Question: Let I have tables as
What I want to do is to select data like
'''
OUTPUT{ID,FirstName,LastName,SkillONE,SkillOneExp,SkillTwo,SkillTwoExp,SkillThree,SkillThreeExp}
'''
here SkillOne will show most experienced skill (like java, C++), SkillOneExp is the year of exp of that skill and so on. Will show only 3 like this. For each employee there will be only one row.
I tried as
'''
select
e.ID
,e.FirstName
,e.LastName
,es.experience
,CAST
(
CASE
WHEN tf.rownumber = 1
THEN tf.skill_description
END
AS varchar(50)
)as SKILLONE
,CAST
(
CASE
WHEN tf.rownumber = 1
THEN tf.experience
END
AS varchar(50)
)as SKILLONE_EXP
,CAST
(
CASE
WHEN tf.rownumber = 2
THEN tf.skill_description
END
AS varchar(50)
)as SKILTWO
,CAST
(
CASE
WHEN tf.rownumber = 2
THEN tf.experience
END
AS varchar(50)
)as SKILLTWO_EXP
from
Employee e
JOIN
EmployeeSkill es
on es.ID=e.ID
JOIN
skills s
on s.skill_ID=es.skill_ID
JOIN
(
select * from
(
(select
ROW_NUMBER() OVER (ORDER BY es2.experience ASC) AS rownumber,
es2.ID
,es2.skill_ID
,es2.experience
,s2.skill_description
from
EmployeeSkill es2
JOIN
skills s2
on
s2.skill_ID=es2.skill_ID
)
) as tf2
)as tf
on tf.id= e.id
'''
By using this I am not getting proper result. I am using MS SQL 2012.
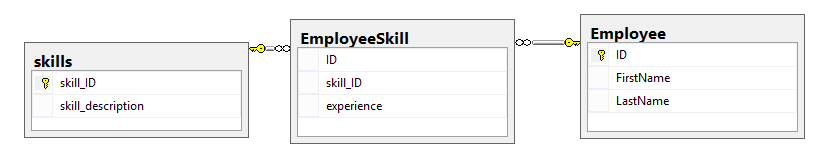
Answer: by editing the query by @anon I solved my problem. thanks a lot to him.
'''
SELECT
emp.ID,
emp.FirstName,
emp.LastName,
MIN(CASE i WHEN 1 THEN ski.skill_description END) AS SkillOne ,
MIN(CASE i WHEN 1 THEN ski.experience END) AS SkillOneExp ,
MIN(CASE i WHEN 2 THEN ski.skill_description END) AS SkillTwo ,
MIN(CASE i WHEN 2 THEN ski.experience END) AS SkillTwoExp ,
MIN(CASE i WHEN 3 THEN ski.skill_description END) AS SkillThree ,
MIN(CASE i WHEN 3 THEN ski.experience END) AS SkillThreeExp
FROM
Employee AS emp
CROSS APPLY (
SELECT TOP 3
ROW_NUMBER() OVER(ORDER BY experience DESC) i,
CAST(skill_description AS varchar(50) ) AS skill_description,
CAST(experience AS varchar(50) ) AS experience
FROM EmployeeSkill t1
INNER JOIN skills t2
ON (t1.skill_ID = t2.skill_ID) AND t1.ID=emp.ID
ORDER BY experience DESC
) AS ski
GROUP BY
emp.ID,
emp.FirstName,
emp.LastName
'''